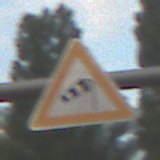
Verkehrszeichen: SeitenwindVonRechts
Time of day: MorningAfternoon
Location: Outdoor (Suburban)
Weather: Overcast
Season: NotSpecified
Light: Natural